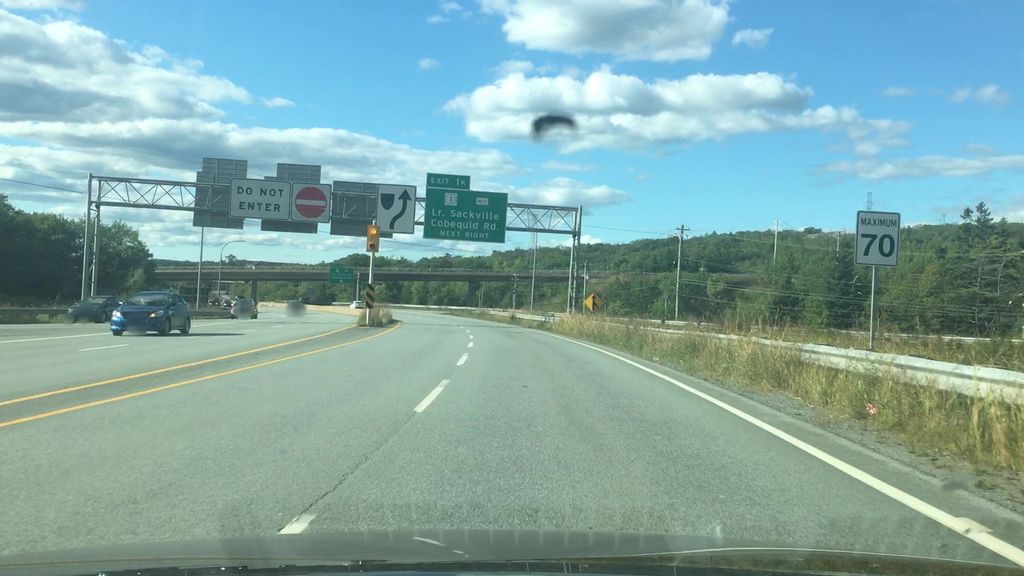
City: halifax